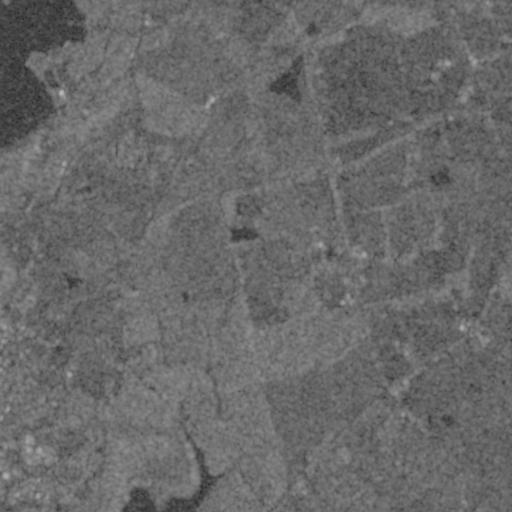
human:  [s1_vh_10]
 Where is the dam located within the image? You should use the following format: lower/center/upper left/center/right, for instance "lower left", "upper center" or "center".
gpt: The dam is located in the upper left of the image.
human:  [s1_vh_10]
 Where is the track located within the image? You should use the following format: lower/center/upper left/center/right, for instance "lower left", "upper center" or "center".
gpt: The track is located in the upper center of the image.
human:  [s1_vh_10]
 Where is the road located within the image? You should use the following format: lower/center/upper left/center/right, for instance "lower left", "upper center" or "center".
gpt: There is no road in the image.

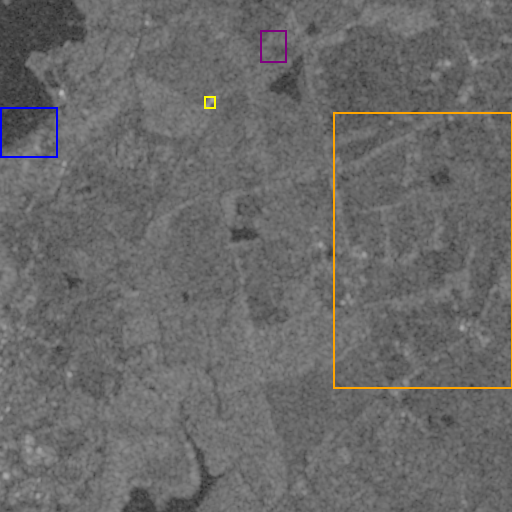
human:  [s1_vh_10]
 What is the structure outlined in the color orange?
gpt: The structure outlined in orange is a crop field.
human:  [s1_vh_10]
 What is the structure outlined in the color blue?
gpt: The structure outlined in blue is a dam.
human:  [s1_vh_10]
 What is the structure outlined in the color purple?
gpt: The structure outlined in purple is a track.
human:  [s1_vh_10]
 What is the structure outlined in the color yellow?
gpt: The structure outlined in yellow is a building.
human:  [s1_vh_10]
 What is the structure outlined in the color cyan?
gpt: There is no cyan outline.